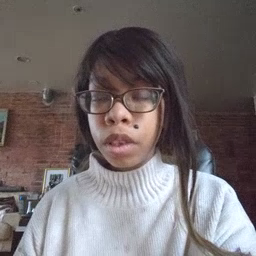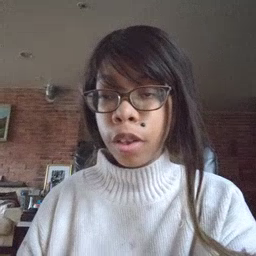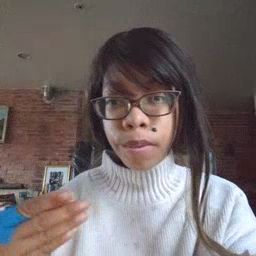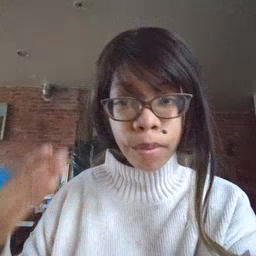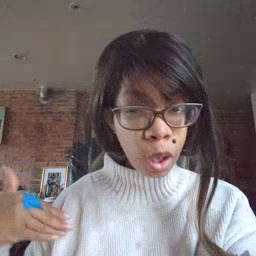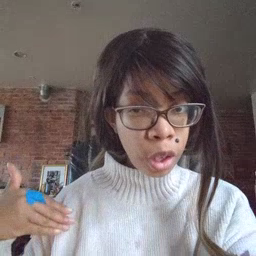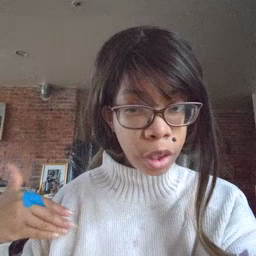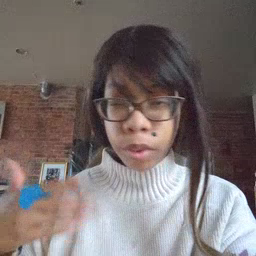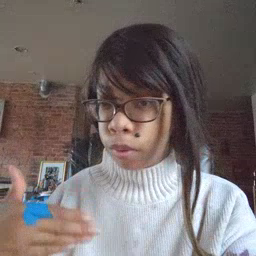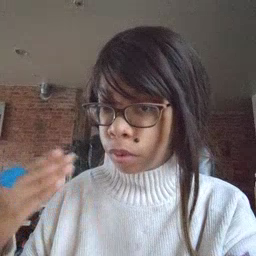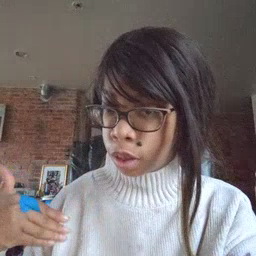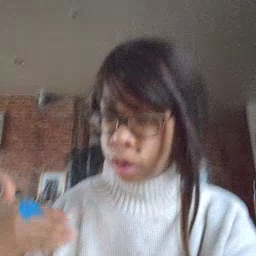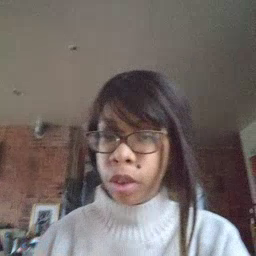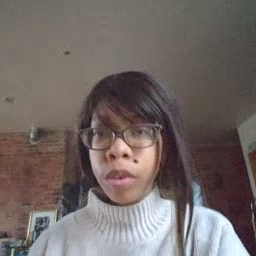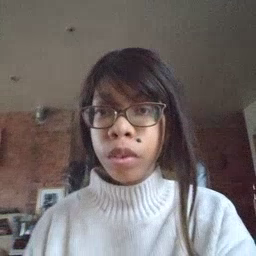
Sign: before